Interaction volume radius: 10 \u00c5
Interaction volume height: 15 \u00c5
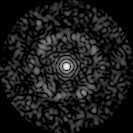
Disorder parameter: 0.8019